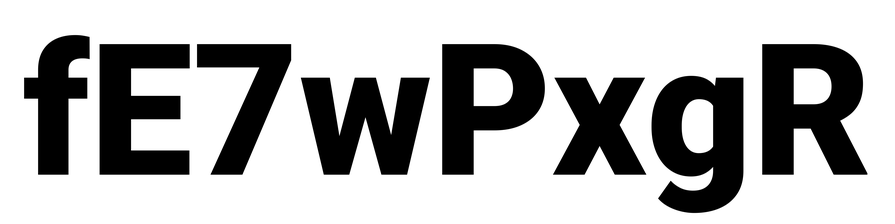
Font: Roboto_Black